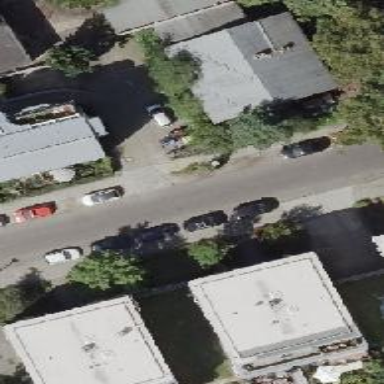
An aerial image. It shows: Residential road with asphalt surface. Both sides have sidewalks.